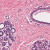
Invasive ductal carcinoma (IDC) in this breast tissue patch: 0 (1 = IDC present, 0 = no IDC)